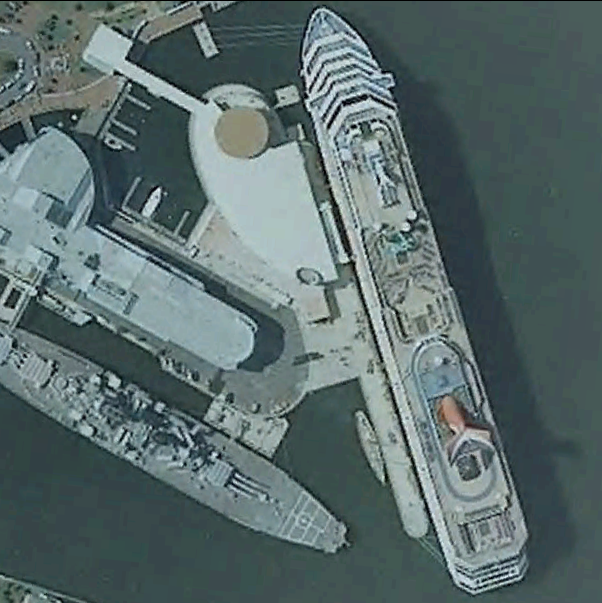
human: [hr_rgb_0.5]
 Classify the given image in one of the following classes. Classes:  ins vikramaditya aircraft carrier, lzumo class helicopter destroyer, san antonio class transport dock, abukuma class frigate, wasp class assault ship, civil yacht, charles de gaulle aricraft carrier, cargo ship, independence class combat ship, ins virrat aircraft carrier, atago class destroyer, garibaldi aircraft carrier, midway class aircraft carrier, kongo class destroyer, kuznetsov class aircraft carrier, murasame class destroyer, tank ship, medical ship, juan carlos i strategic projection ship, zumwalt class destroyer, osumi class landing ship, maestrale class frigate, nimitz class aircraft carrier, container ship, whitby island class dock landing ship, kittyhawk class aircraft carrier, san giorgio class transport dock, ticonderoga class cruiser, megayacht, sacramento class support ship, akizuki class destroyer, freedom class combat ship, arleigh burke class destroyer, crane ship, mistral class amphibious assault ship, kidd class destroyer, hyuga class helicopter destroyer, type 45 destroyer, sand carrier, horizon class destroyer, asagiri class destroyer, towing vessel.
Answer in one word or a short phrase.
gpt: Megayacht